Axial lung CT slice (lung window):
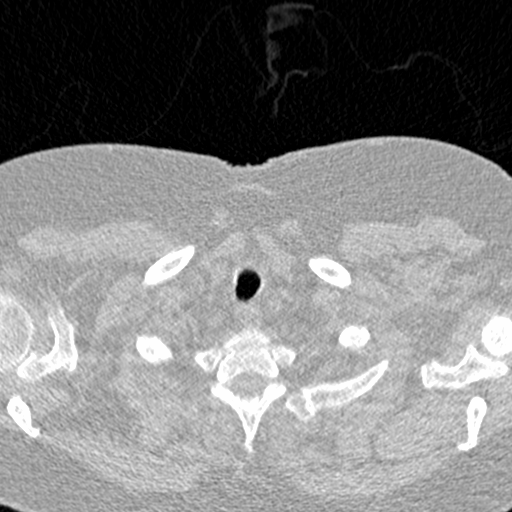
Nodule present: no